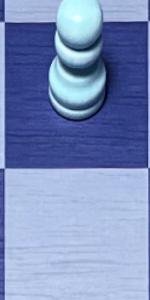
Label: Empty